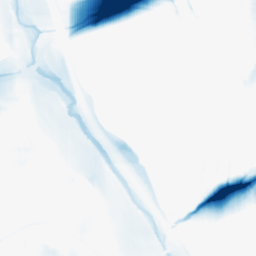
Category: morphological
Decomposition family: morphological_square
Decomposition parameters: operation: closing
size: 50
Upsampling method: bspline
Upsampling parameters: scale: 2
Upsampling scale: 2